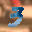
Label: 3